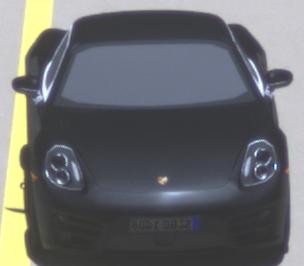
Make: Porsche
Model: Cayman
Detailed model: Cayman (981C)
Model produced from: 2013/03
Model produced until: 2014/04
Doors: 2
Color: black
Road condition: dry road
Daytime: midday
Contrast: high contrast